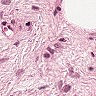
Metastatic tissue present: no